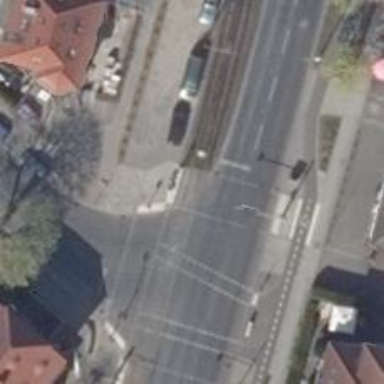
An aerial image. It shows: Tram crossing on the railway.